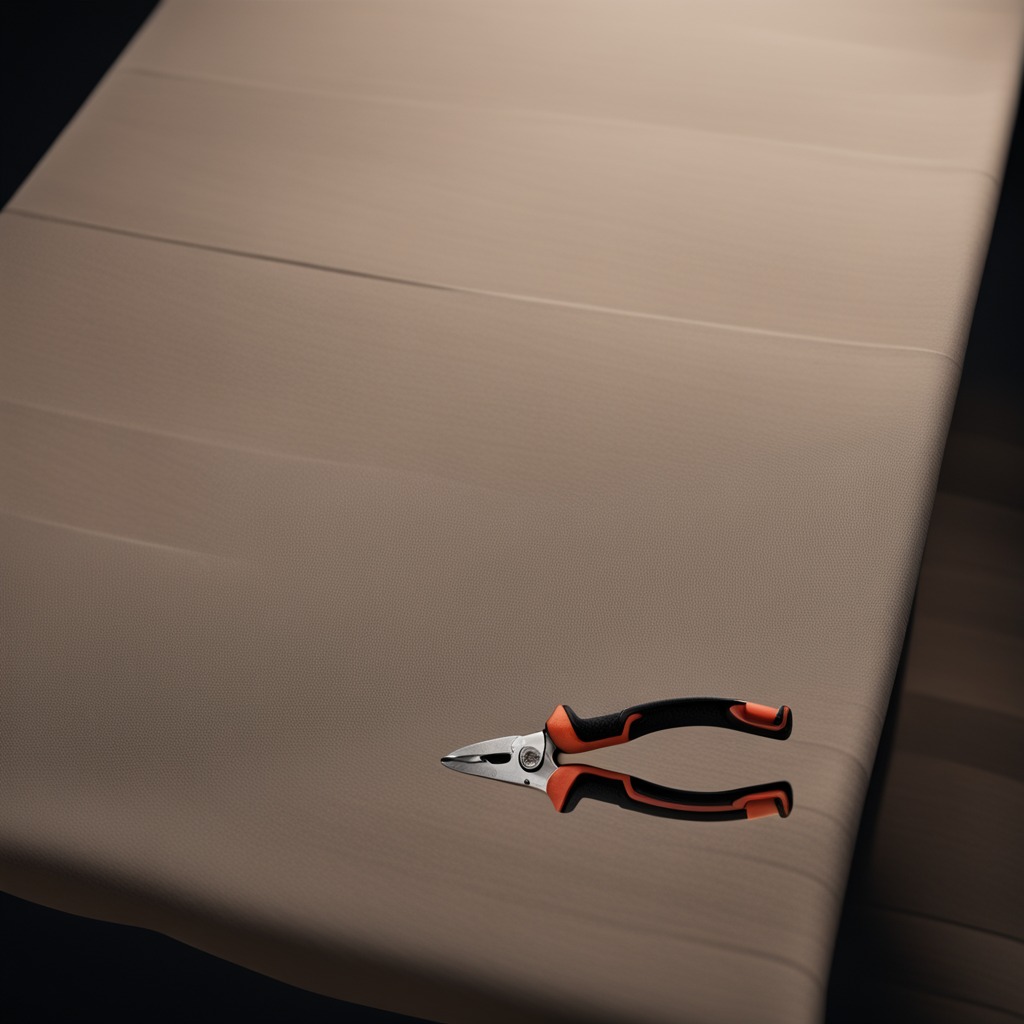
A plier is lying on the wooden table.